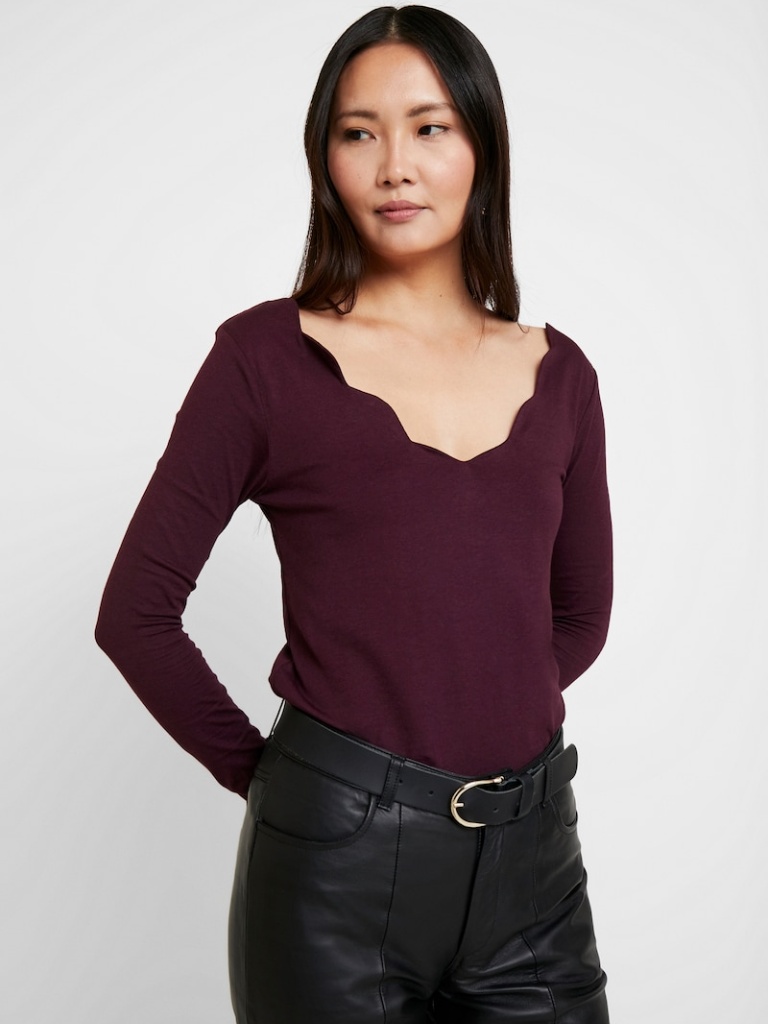
cotton tight a long-sleeved with the sleeves down waist length Fully Tucked in scalloped t-shirt